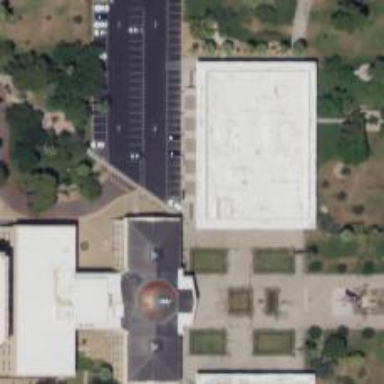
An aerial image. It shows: Government office building.